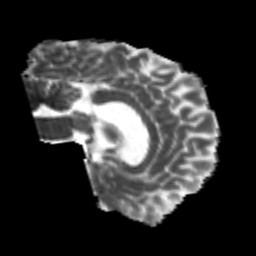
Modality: MD
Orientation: sagittal
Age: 22
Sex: male
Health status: healthy
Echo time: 0.074 s